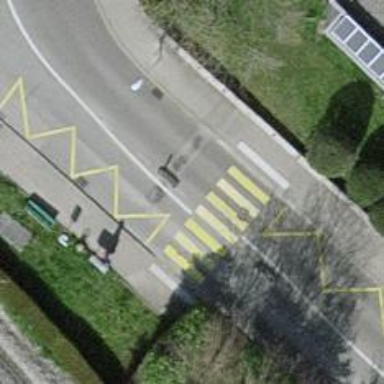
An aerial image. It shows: Zebra crossing on the road.